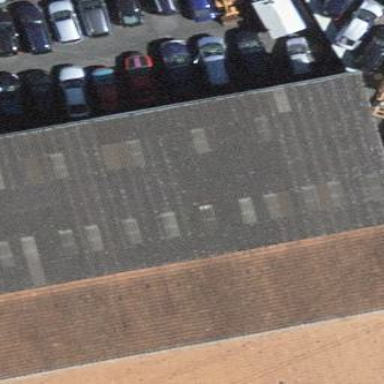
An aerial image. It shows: Warehouse building.